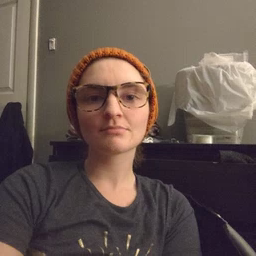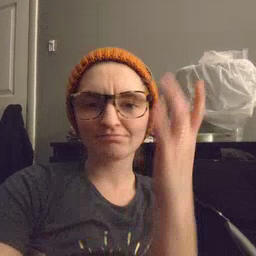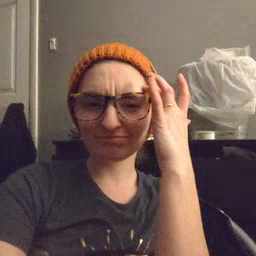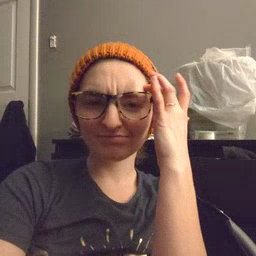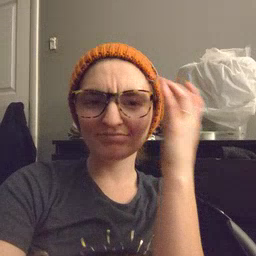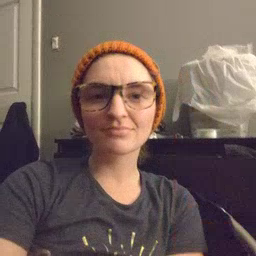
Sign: sick